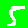
Digit: 5